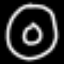
Label: donut